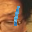
Label: 1